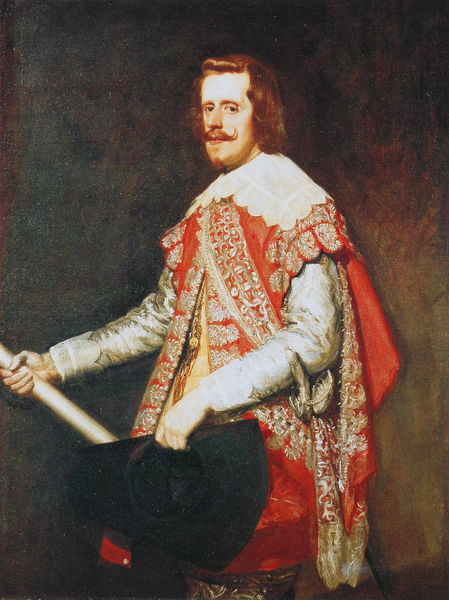
Titel: Philipp IV. in Fraga
Künstler: Diego Rodríguez de Silva y Velázquez
Standort: New York (New York)
Institution: The Frick Collection
Schlagwörter: dunkel, gemälde, mann, schatten, umhang, weiß, ausschnitt, braun, elegant, frankreich, haar, hell, hintergrund, hut, licht, mund, nase, profil, schmuck, schwarz, ölbild, blick, rot, tuch, muster, ornament, bart, schnurrbart, wand, arme, augen, gesicht, helld, kragen, rembrandt, silber, spitze, ärmel, hände, portrait, porträt, öl, bestickt, gewand, gold, haare, halbfigur, mantel, pose, reich, stickerei, adel, spitzen, england, seide, vornehm, stock, infant, lächeln, spanien, seitlich, stab, backen, ölgemälde, kaiser, könig, lanze, schnäuzer, schnauz, realistisch, glanz, ornamente, verzierung, goya, robe, rüschen, kniestück, schnauzer, rothaarig, spanisch, schwert, säbel, waffe, engländer, adeliger, degen, scherpe, herrscher, tasche, dunkler hintergrund, brokat, fürst, wallenstein, tracht, knauf, rote haare, halbprofil, general, prinz, backe, schriftrolle, adelig, fernrohr, spitzenkragen, adliger, spanischer kragen, monarch, karl, herrscherporträt, wertvoll, herrscherportrait, rohr, maximilian, unterkleid, spanier, philipp, habsburger, feldmarschall, marschall, scher, status, statu', velazques, schwertknauf, katholik, progenie